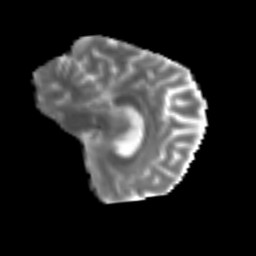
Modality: MD
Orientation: sagittal
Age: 64
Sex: male
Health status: ill
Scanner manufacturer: siemens
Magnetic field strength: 3 T
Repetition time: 8.7 s
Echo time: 0.11 s